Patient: sex M, age 74
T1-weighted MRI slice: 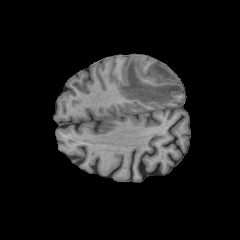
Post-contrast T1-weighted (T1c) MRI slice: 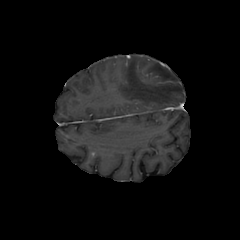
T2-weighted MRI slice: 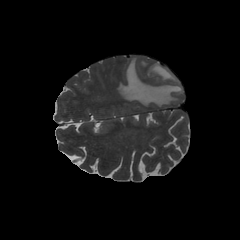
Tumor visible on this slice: yes
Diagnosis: Glioblastoma, IDH-wildtype
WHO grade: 4